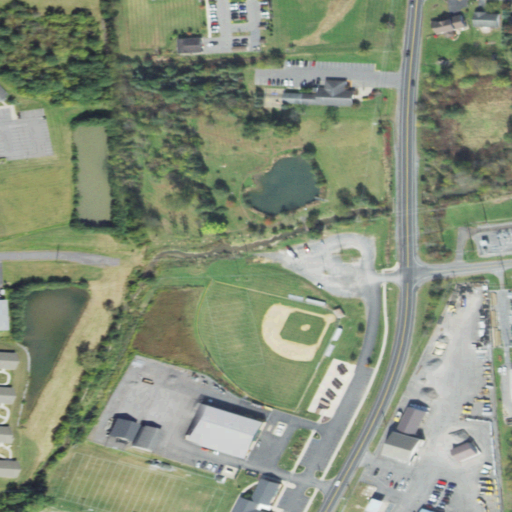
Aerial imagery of valley in Pennsylvania named Buffalo Valley containing low intensity development, open development, medium intensity development, high intensity development, pasture, herbaceous wetlands, and cultivated crops